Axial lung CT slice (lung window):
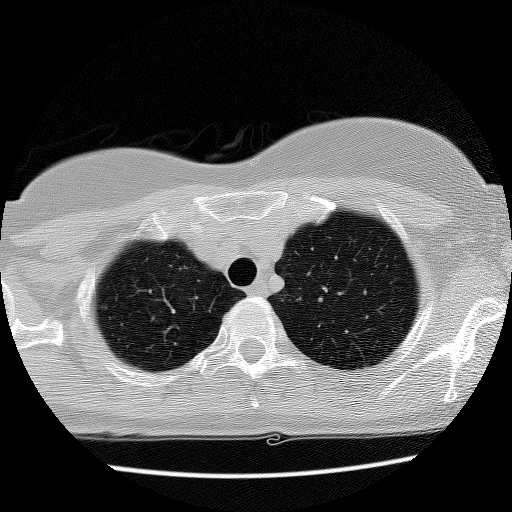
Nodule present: no